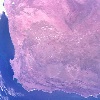
Label: land